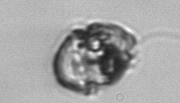
Label: Proterythropsis